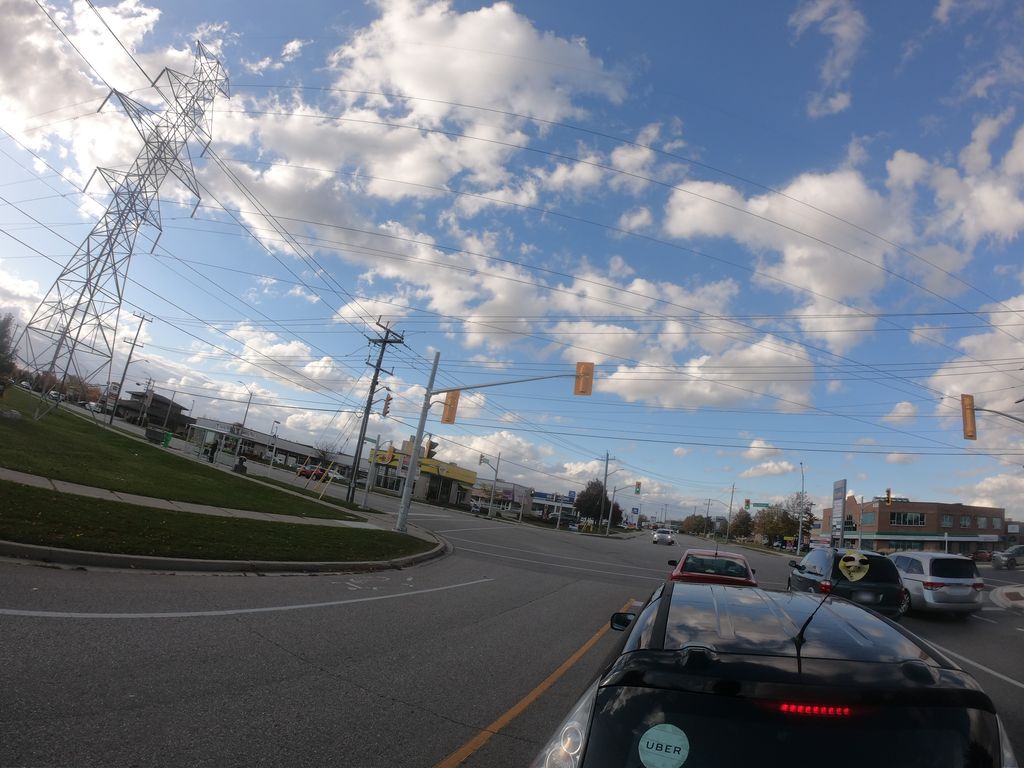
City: kitchener-waterloo